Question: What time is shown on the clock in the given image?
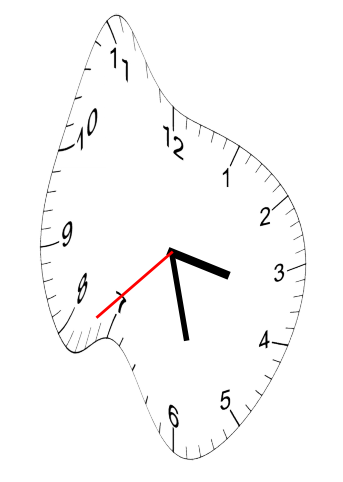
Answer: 03:27:38